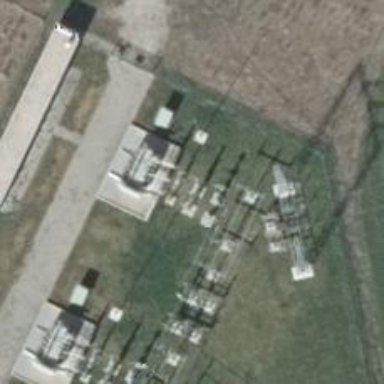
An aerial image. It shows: Power line with three cables.